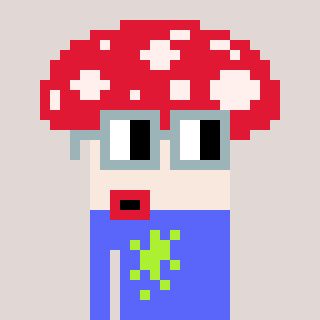
a pixel art character with square dark gray glasses, a mushroom-shaped head and a purple-colored body on a warm background